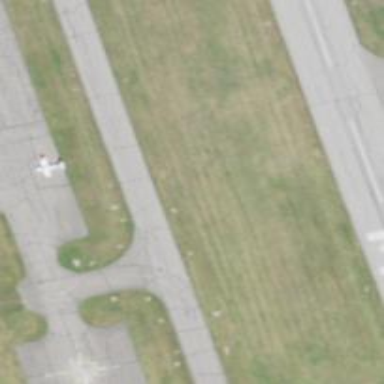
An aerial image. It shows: View of taxiway at the airport.